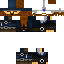
A male human skin with dark skin, wearing brown long hair dressed in a blue hoodie and brown pants, featuring a closed mouth.